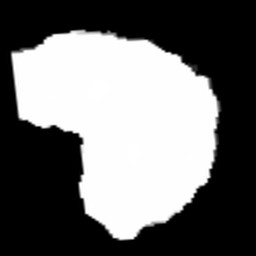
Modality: FA
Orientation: sagittal
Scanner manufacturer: siemens
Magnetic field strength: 3 T
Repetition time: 3.6 s
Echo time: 0.092 s